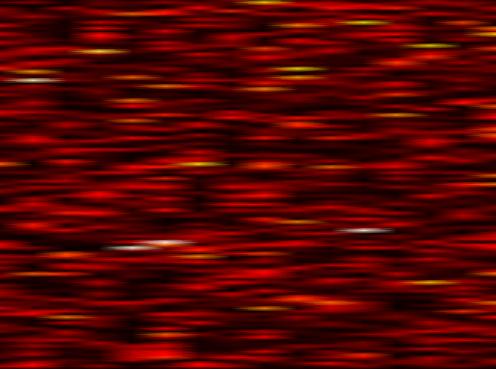
Label: FBMC